Field crop: maize
Growth stage: 1
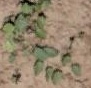
Species: convolvulus